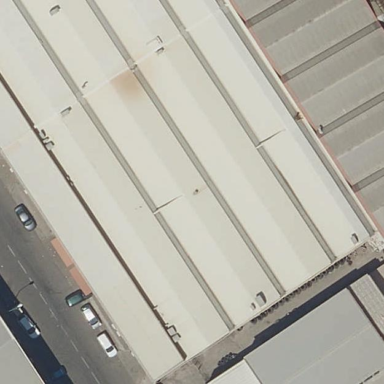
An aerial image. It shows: Industrial building.